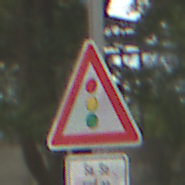
Verkehrszeichen: Lichtzeichenanlage
Zusatzzeichen unten: ZeitangabenMitBeschraenkungAufWochentage9
Umgebung: Outdoor, Suburban
Tageszeit: MorningAfternoon
Wetter: PartlyCloudy
Licht: Natural
Jahreszeit: NotSpecified
Kontrast: LowContrast